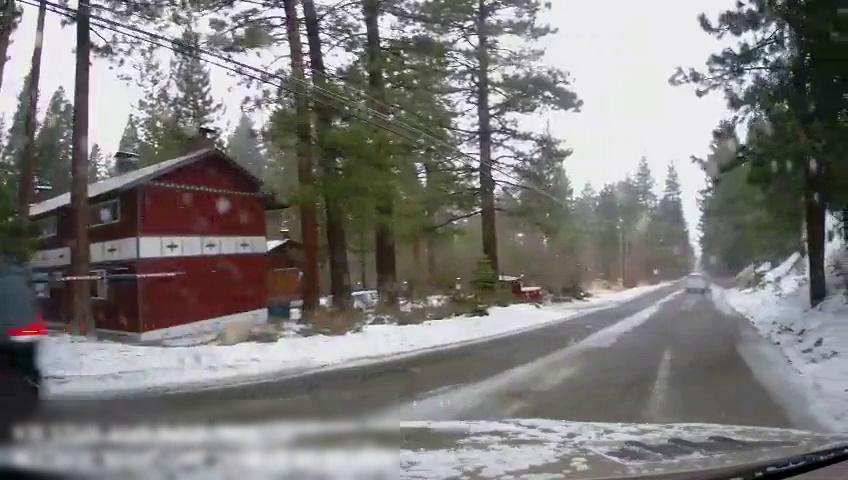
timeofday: Day
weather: Snowy
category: Vehicles | SUV
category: Drivable Space
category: Vehicles | SUV